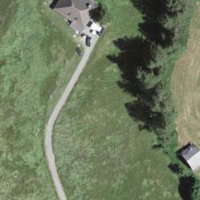
EUNIS habitat code: 25
Species observed at this site:
Cardamine pratensis